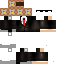
A male human skin with medium skin, wearing brown long hair dressed in a blue suit and black pants, featuring a closed mouth.